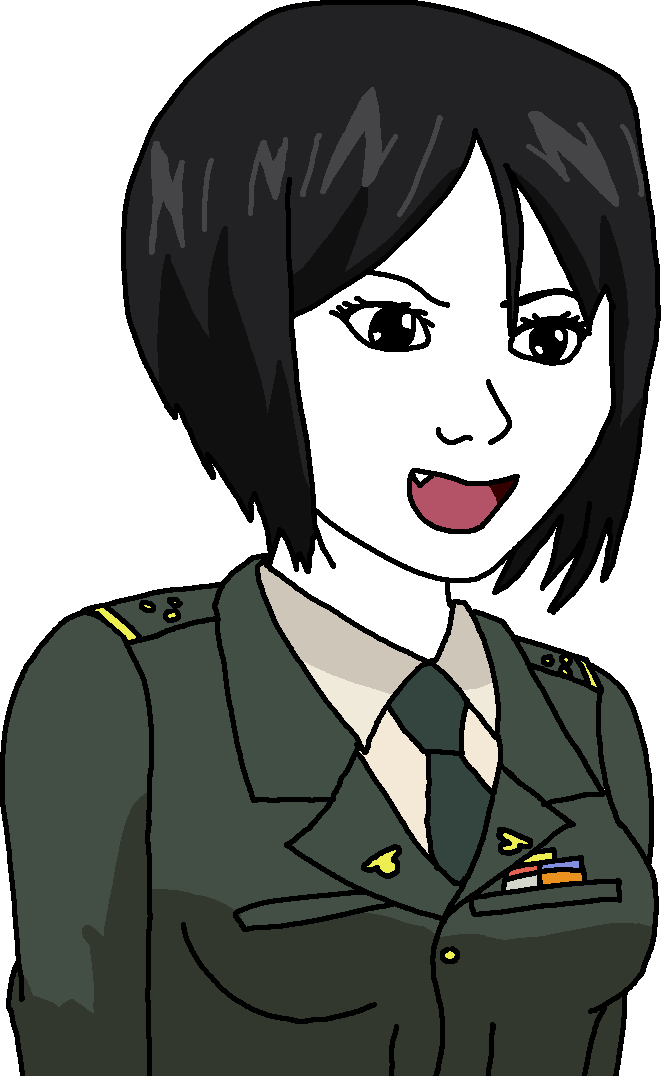
Label: 5_Tomboy